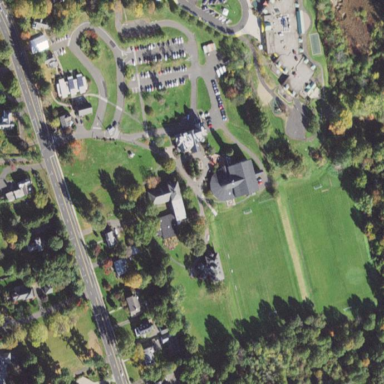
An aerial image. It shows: School.